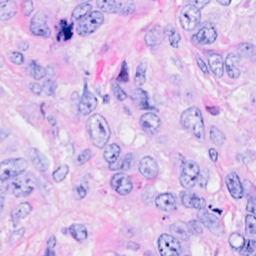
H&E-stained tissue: Breast